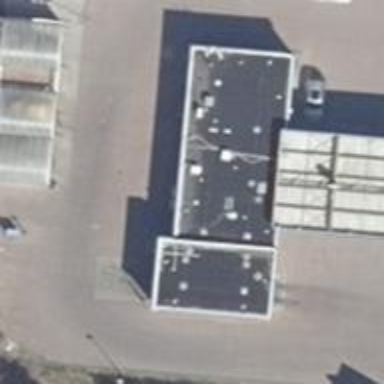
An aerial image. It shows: Fuel station.